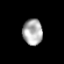
Tissue: prostate
Cell type: T cells
Senescence score: 0.752
Nuclear area (px): 504
Mean DAPI intensity: 172.562